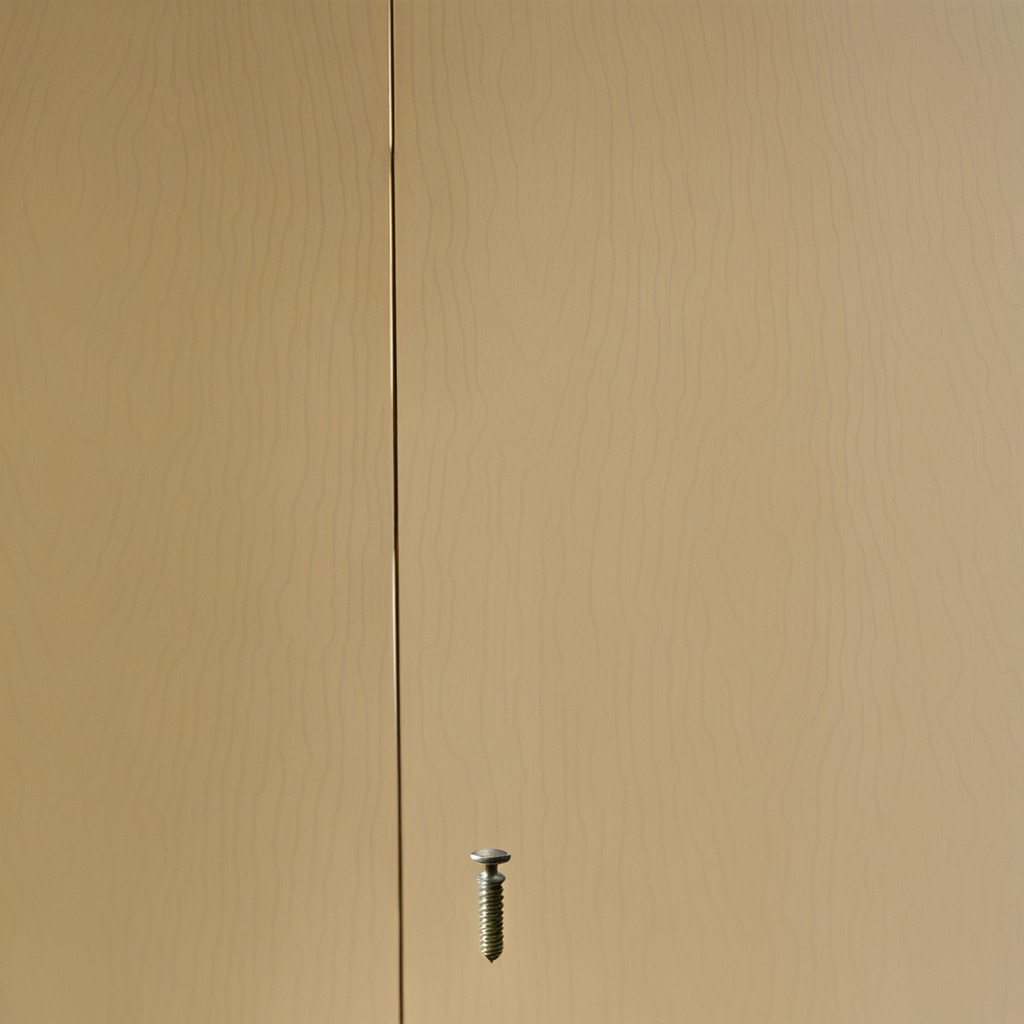
A metal screw is lying on a plywood surface in a paint workshop lit by afternoon window light.